Field crop: maize
Growth stage: 1
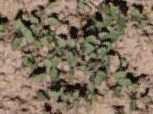
Species: convolvulus